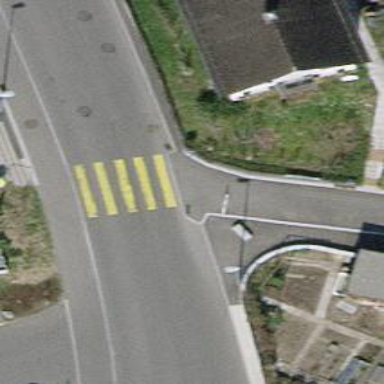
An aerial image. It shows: Marked road crossing.